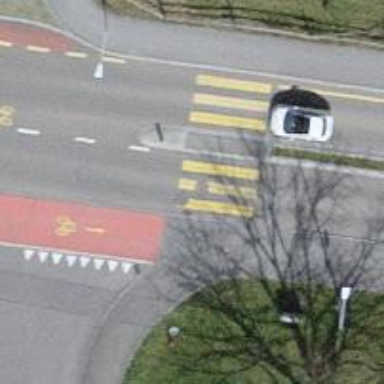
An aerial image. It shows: Kerb barrier.